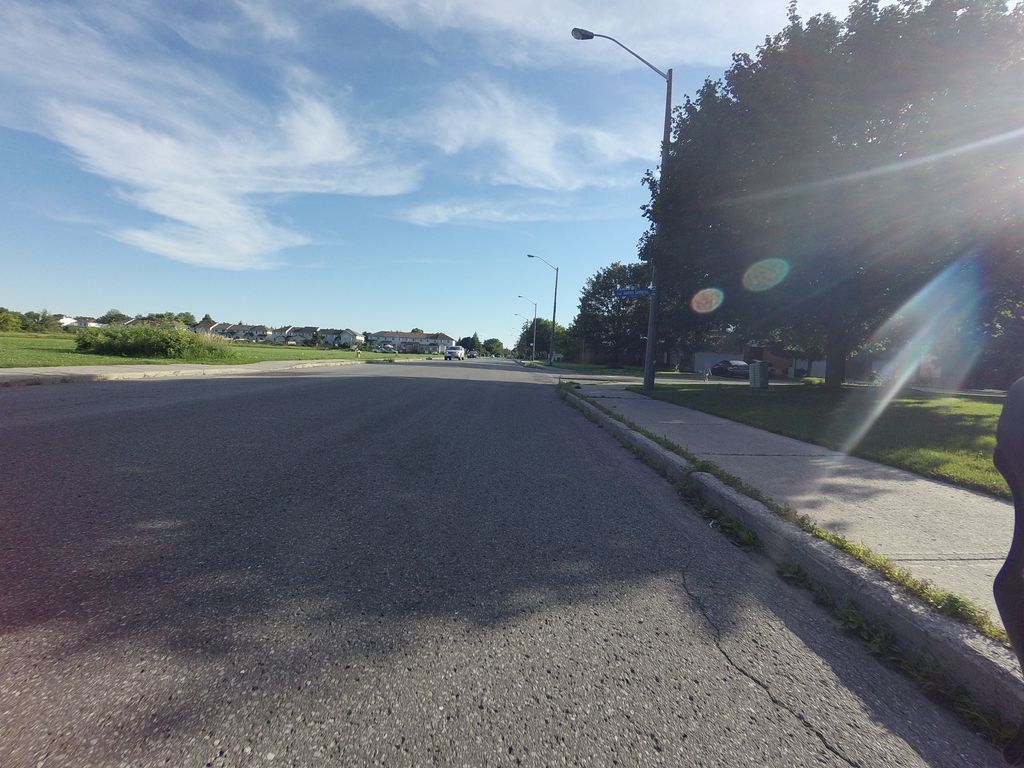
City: ottawa-gatineau